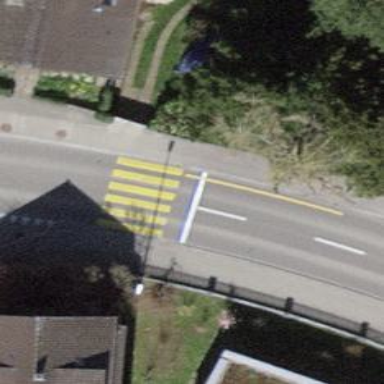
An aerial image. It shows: Marked zebra crossing on the road.